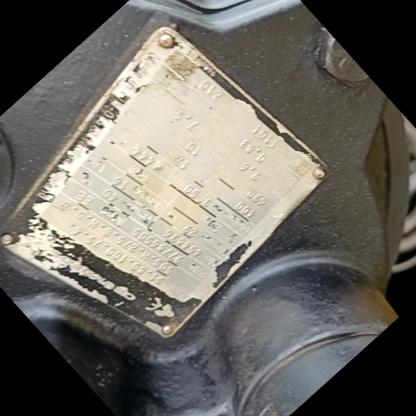
Klasa: tabliczka-znamionowa